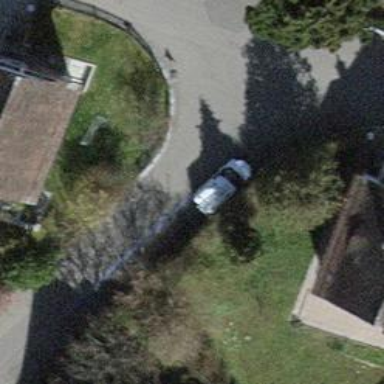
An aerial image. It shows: Smooth asphalt road in residential area.